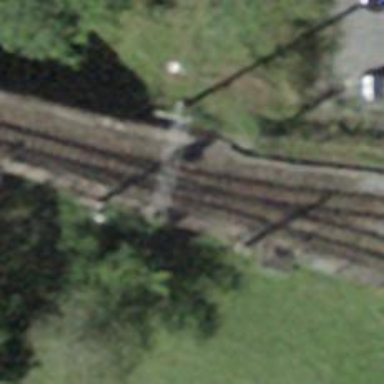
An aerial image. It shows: Narrow-gauge railway bridge with electrified contact line.